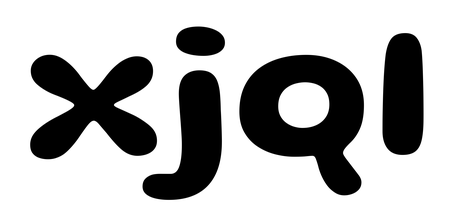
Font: Gluten_SemiBold